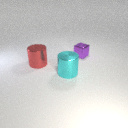
large cyan metal cylinder in front of small purple metal cube